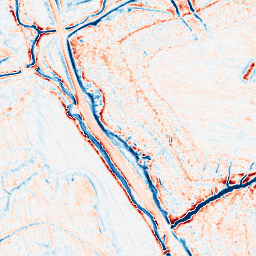
Category: edge_preserving
Decomposition family: anisotropic_diffusion
Decomposition parameters: iterations: 20
kappa: 10
gamma: 0.15
Upsampling method: bicubic
Upsampling parameters: scale: 8
Upsampling scale: 8